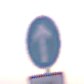
Verkehrszeichen: VorgeschriebeneFahrtrichtungGeradeaus
Zusatzzeichen unten: BesondereFahrzeugeUndTransportgueter7
Umgebung: Outdoor, RoadRail
Tageszeit: Dawn
Wetter: Clear
Licht: Natural
Jahreszeit: NotSpecified
Kontrast: LowContrast